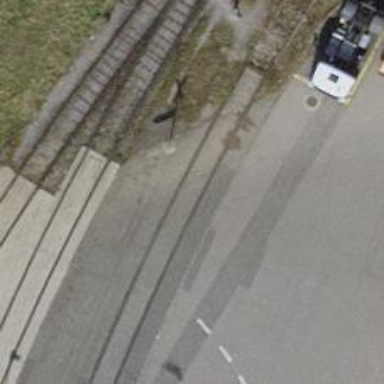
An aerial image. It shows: Level crossing along the railway.